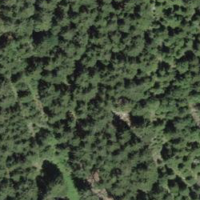
EUNIS habitat code: 43
Species observed at this site:
Crocus vernus